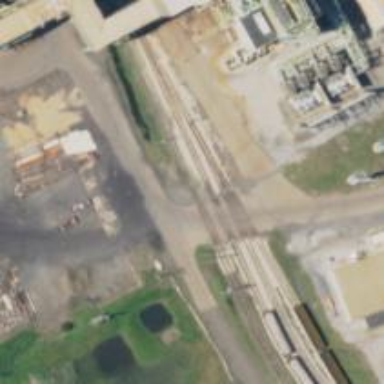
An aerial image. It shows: Railway level crossing.